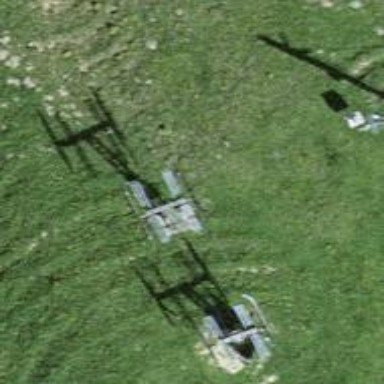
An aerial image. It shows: Pylon used for aerialway.